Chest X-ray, PA view. Patient: 22 years old, sex M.
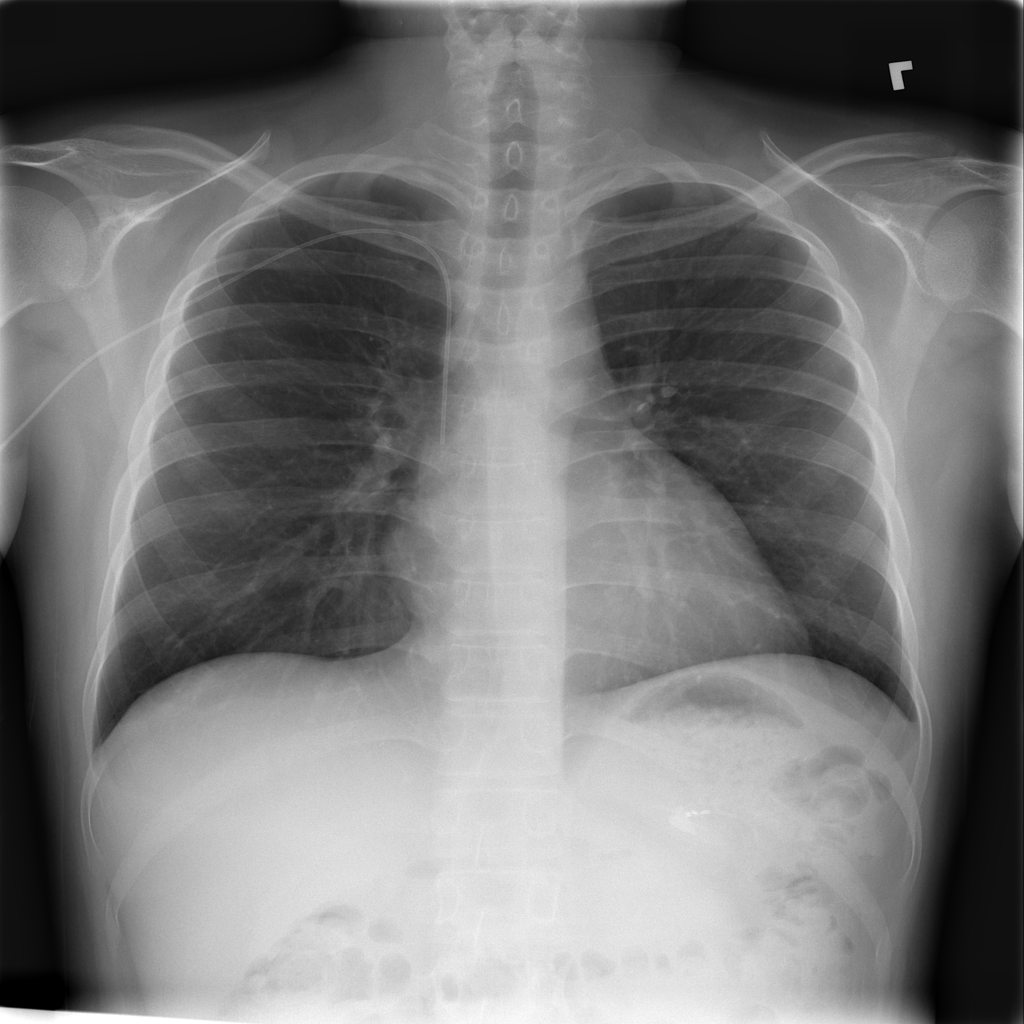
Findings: No Finding